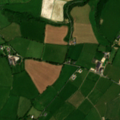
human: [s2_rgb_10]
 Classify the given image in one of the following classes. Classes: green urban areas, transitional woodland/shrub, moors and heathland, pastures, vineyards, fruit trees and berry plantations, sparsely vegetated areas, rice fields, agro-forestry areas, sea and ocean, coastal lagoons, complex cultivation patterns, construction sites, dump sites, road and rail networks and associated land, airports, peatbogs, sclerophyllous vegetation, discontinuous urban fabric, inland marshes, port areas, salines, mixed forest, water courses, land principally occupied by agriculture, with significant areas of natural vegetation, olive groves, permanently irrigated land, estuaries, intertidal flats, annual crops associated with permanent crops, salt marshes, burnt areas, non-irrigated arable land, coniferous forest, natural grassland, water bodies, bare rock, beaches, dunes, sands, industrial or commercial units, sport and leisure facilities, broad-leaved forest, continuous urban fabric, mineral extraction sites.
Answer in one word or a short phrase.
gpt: non-irrigated arable land, pastures